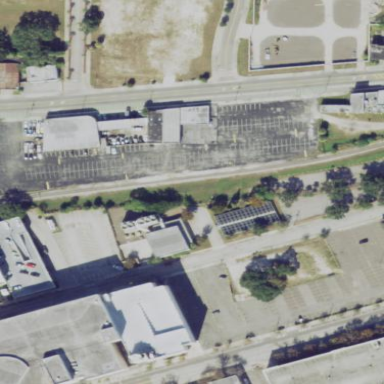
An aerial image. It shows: Commercial area located in city block.